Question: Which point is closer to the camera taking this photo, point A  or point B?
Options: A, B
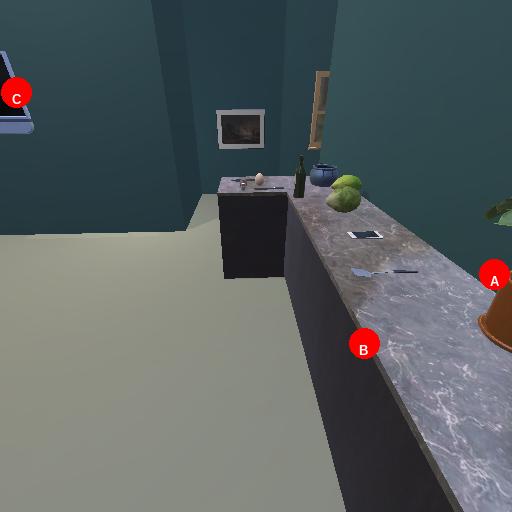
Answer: A